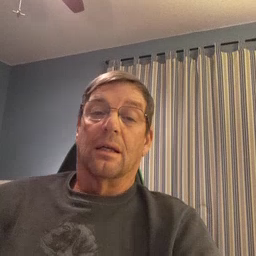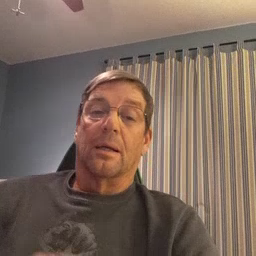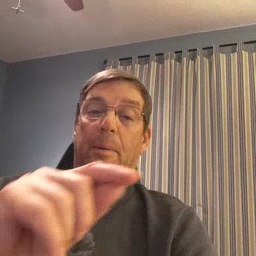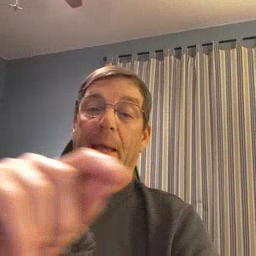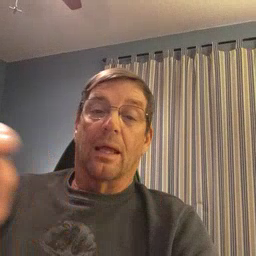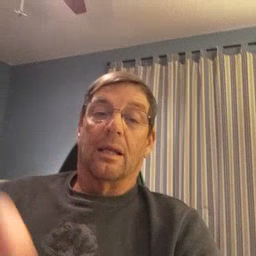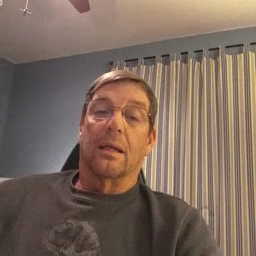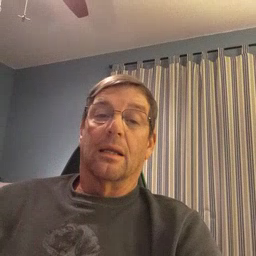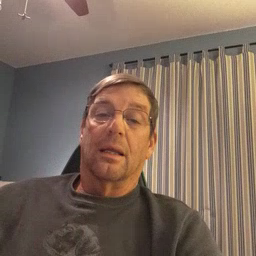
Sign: pen